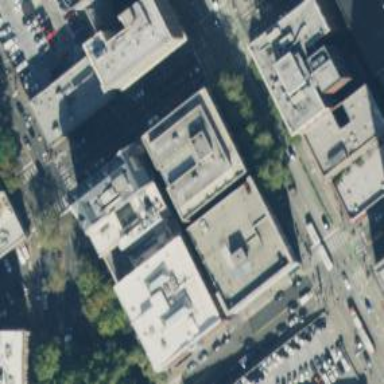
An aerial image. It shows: Building.